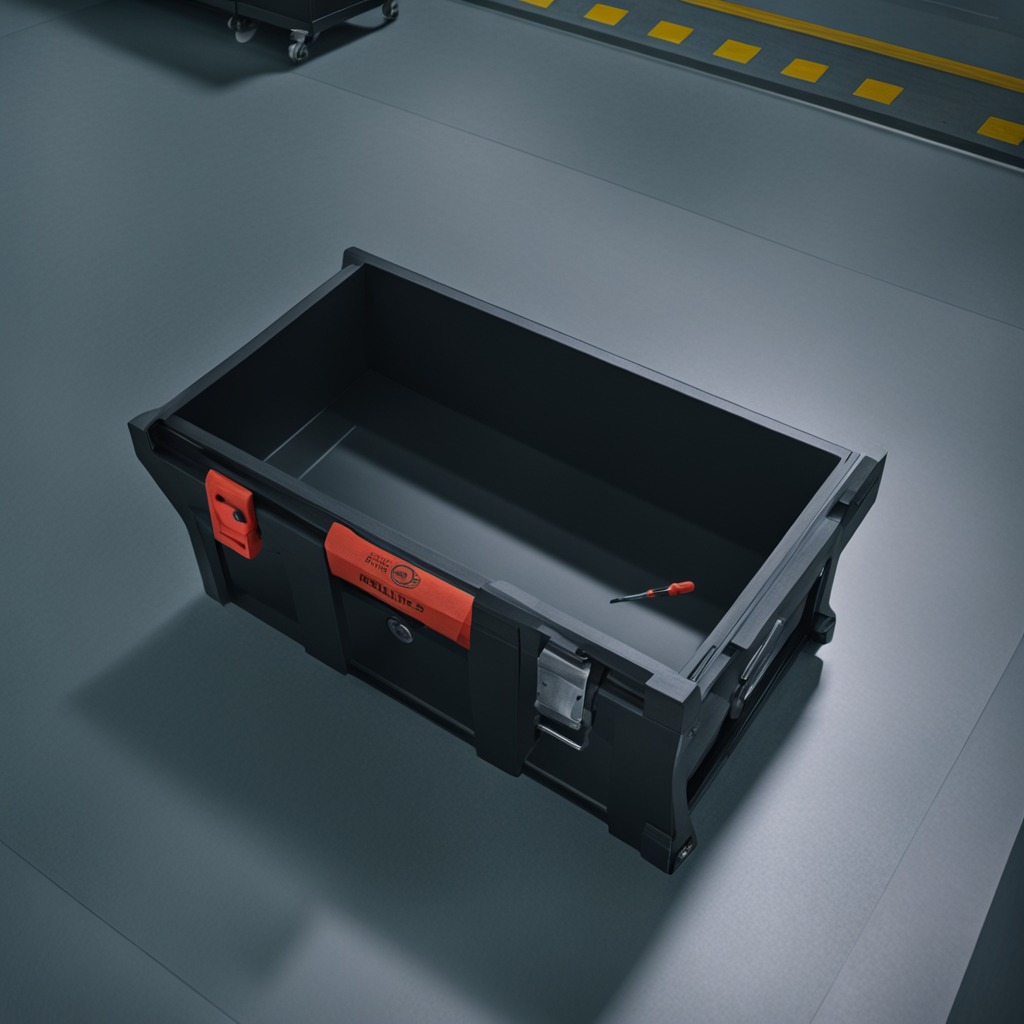
A screwdriver lies on the toolbox surface in an airplane hangar workshop.